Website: apple
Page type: payment
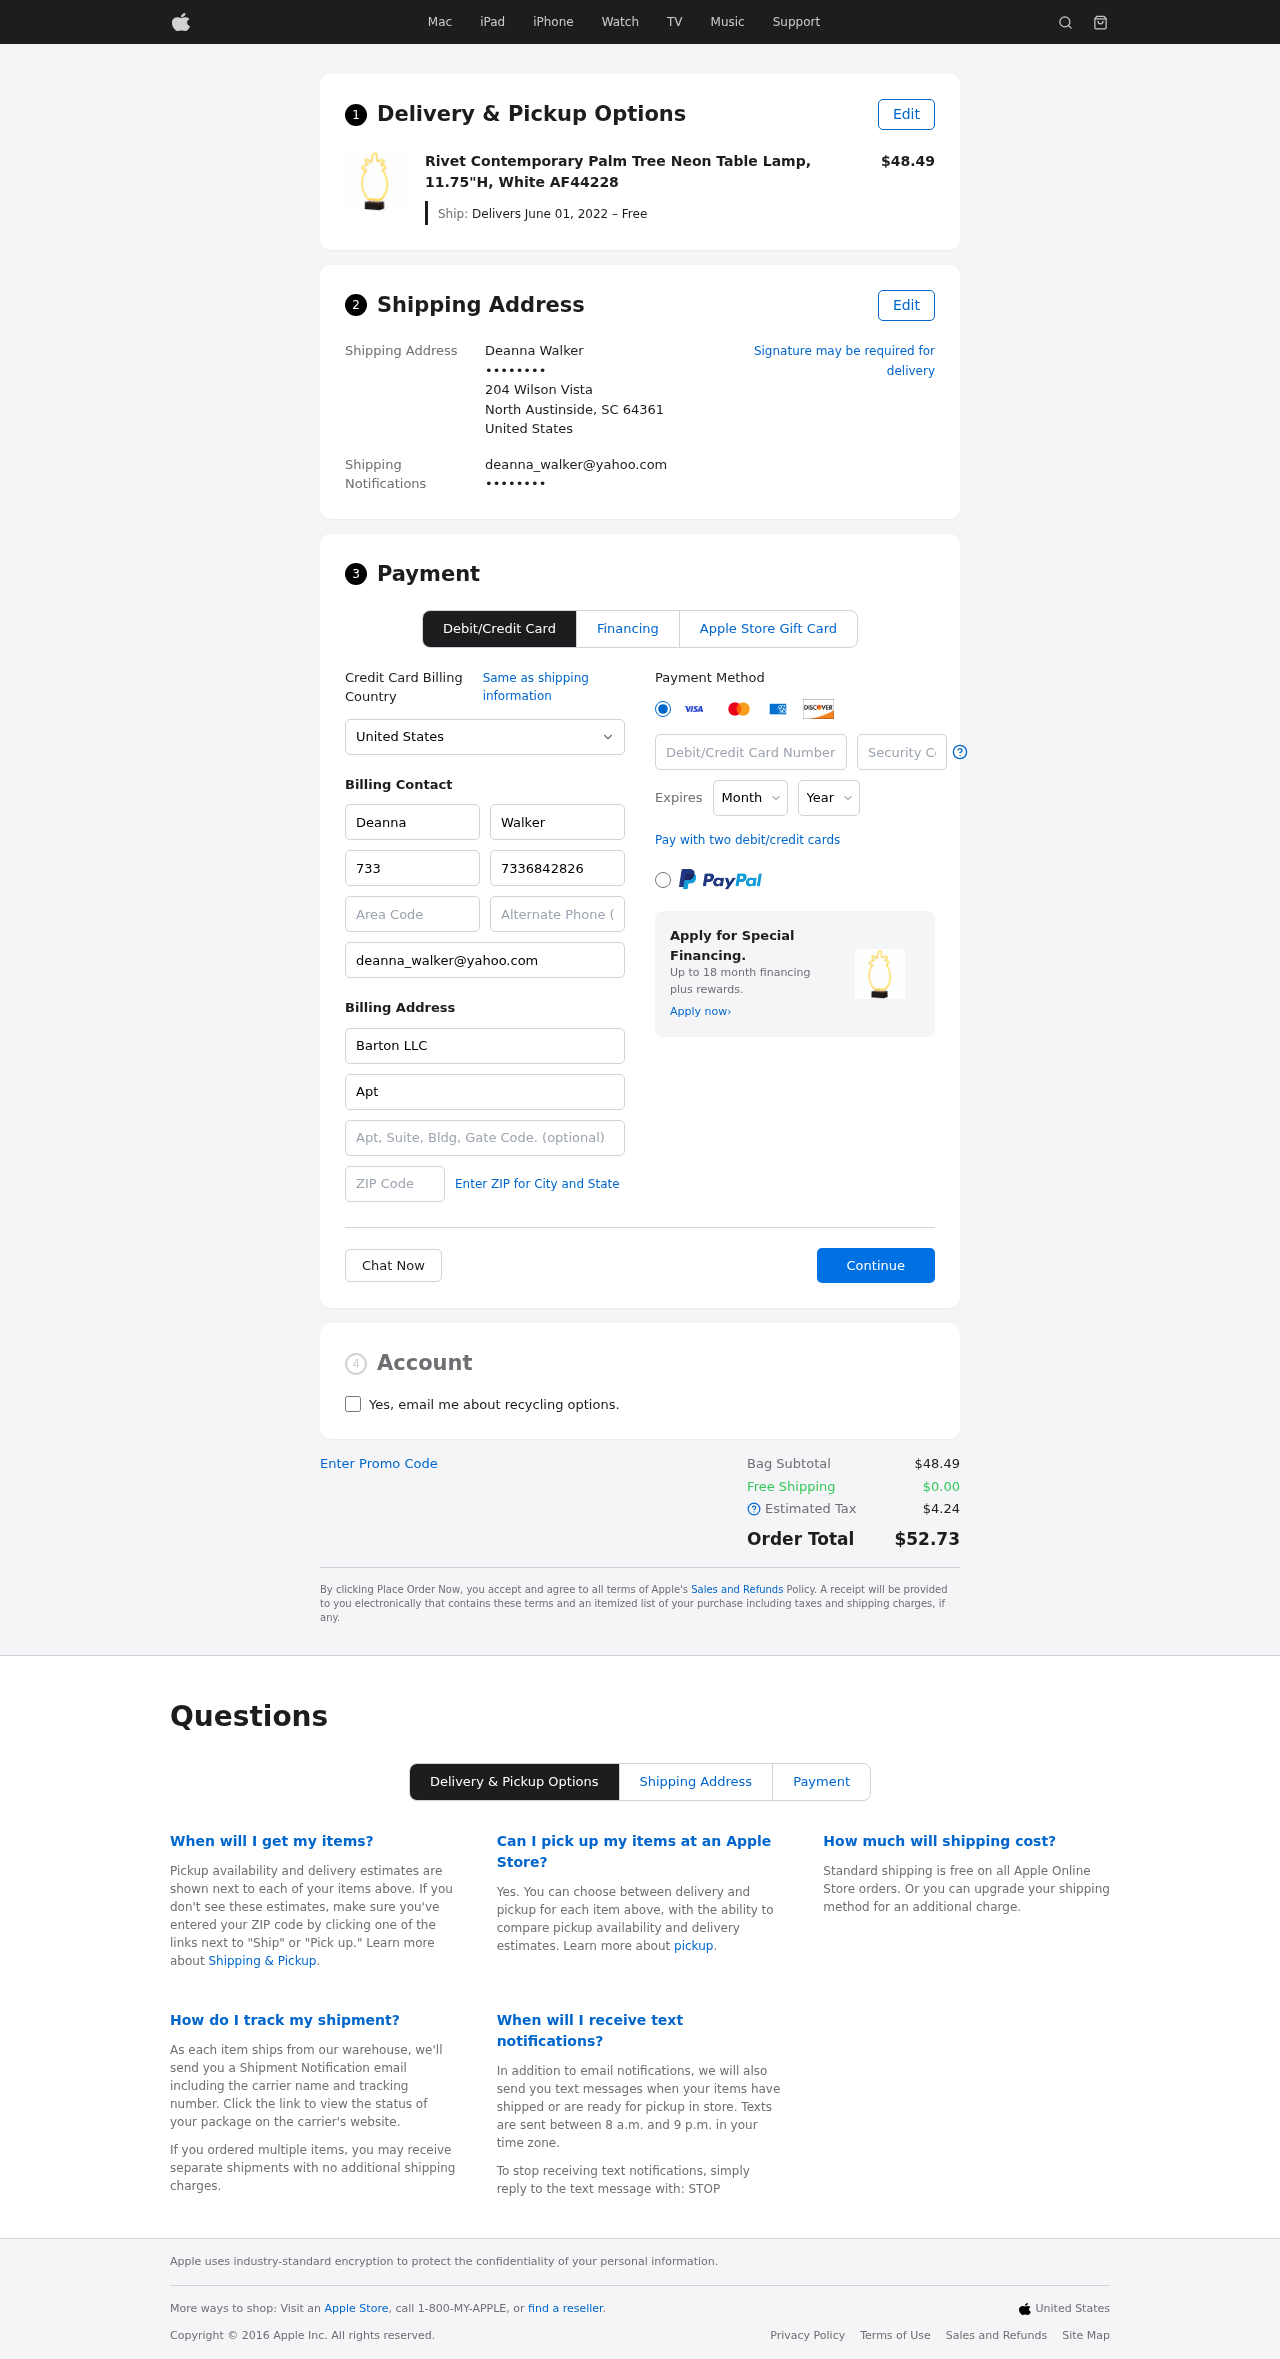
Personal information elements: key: PII_CARD_CVV
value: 708
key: PII_CARD_EXPIRY_MONTH
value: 06
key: PII_CARD_EXPIRY_YEAR
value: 26
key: PII_CARD_NUMBER
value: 6507 1658 5142 1780
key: PII_CITY_STATE_ZIP
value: North Austinside, SC 64361
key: PII_COMPANY
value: Barton LLC
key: PII_COUNTRY
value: United States
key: PII_EMAIL
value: deanna_walker@yahoo.com
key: PII_EMAIL2
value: deanna_walker@yahoo.com
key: PII_FIRSTNAME
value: Deanna
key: PII_FULLNAME
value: Deanna Walker
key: PII_LASTNAME
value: Walker
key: PII_PHONE3
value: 7336842826
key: PII_PHONE_AREA
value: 733
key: PII_POSTCODE2
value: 79102
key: PII_SECURITY_CODE
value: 25VM
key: PII_STREET
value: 204 Wilson Vista
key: PII_STREET2
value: Apt. 197
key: PII_PHONE
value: ••••••••
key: PII_PHONE2
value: ••••••••
Product elements: key: PRODUCT1_NAME
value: Rivet Contemporary Palm Tree Neon Table Lamp, 11.75"H, White AF44228
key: PRODUCT1_PRICE
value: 48.49
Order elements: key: ORDER_DELIVERY_DATE
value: Delivers June 01, 2022 – Free
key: ORDER_SUBTOTAL
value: $48.49
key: ORDER_SHIPPING_COST
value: $0.00
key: ORDER_TAX
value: $4.24
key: ORDER_TOTAL
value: $52.73